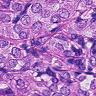
Metastatic tissue present: yes